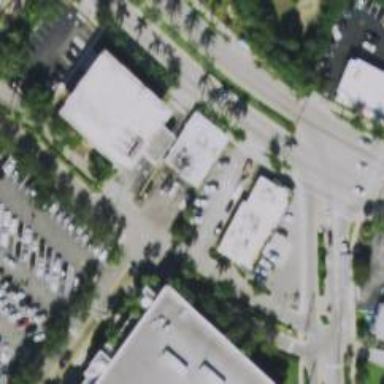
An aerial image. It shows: Convenience shop.